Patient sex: M
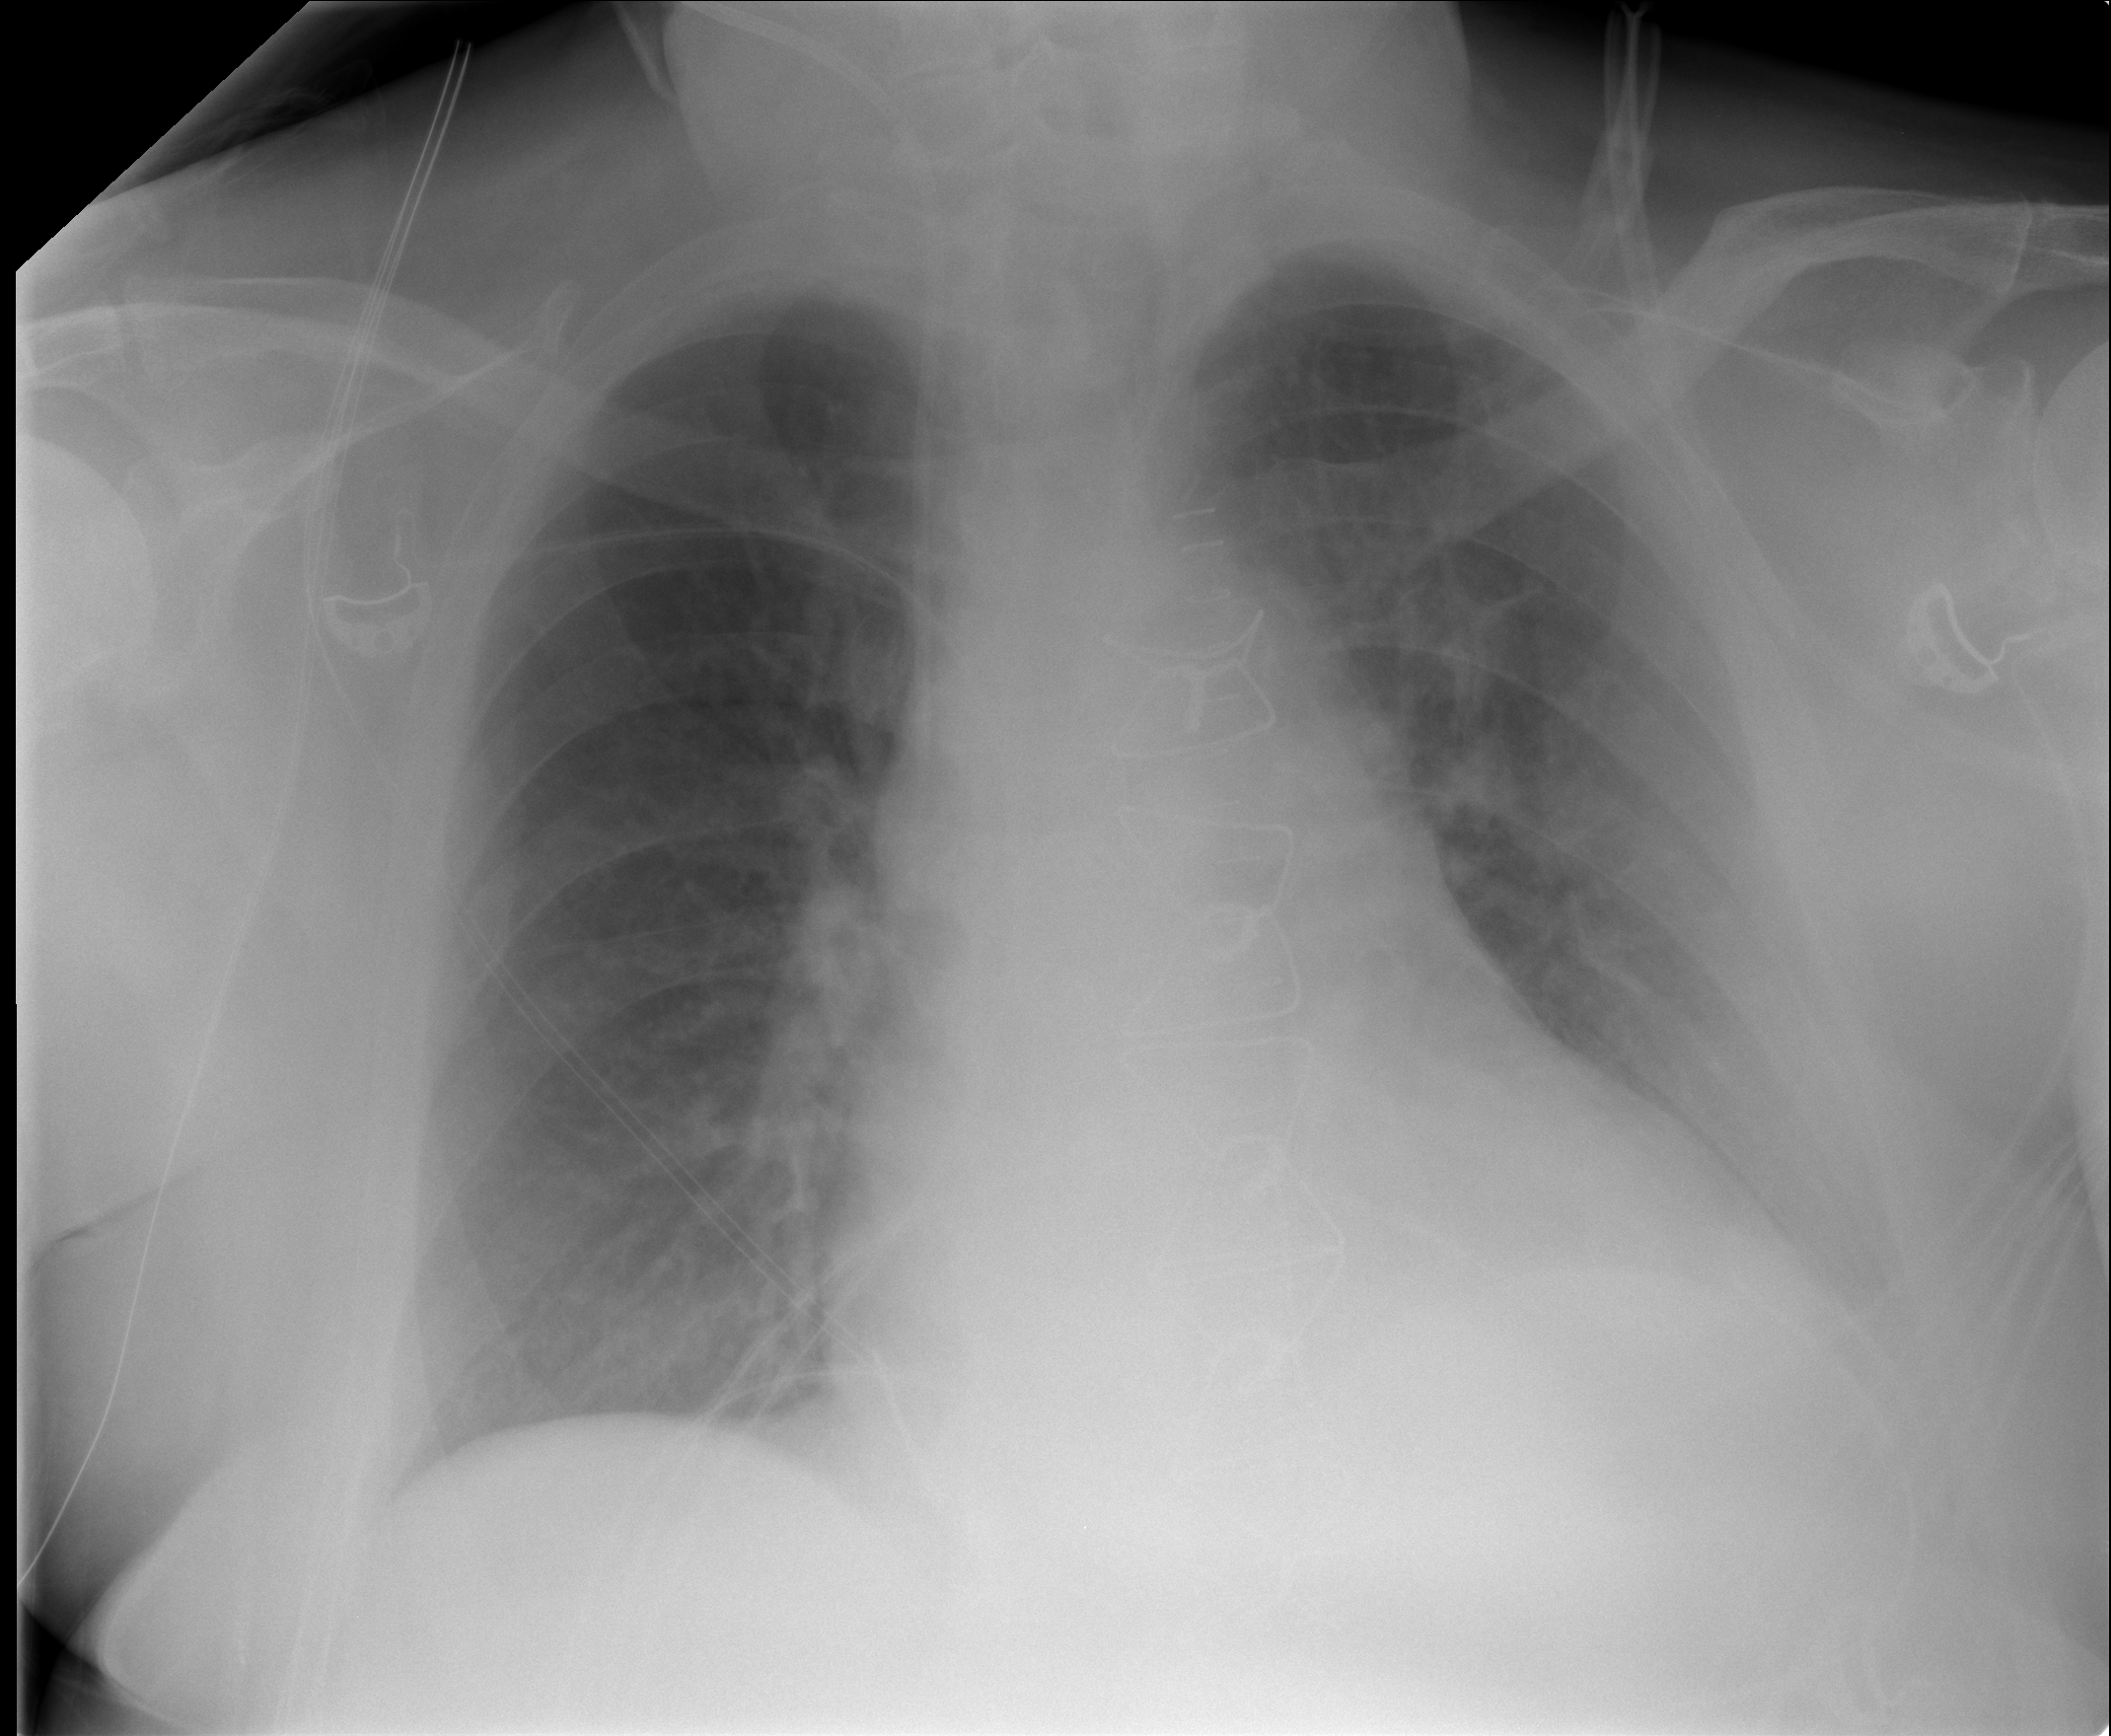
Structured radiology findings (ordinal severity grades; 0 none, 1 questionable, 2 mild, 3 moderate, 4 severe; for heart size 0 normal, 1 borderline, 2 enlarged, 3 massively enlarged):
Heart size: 2
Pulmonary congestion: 0
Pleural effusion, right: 0
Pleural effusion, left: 2
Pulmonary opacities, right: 0
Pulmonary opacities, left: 0
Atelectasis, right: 0
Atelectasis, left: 2